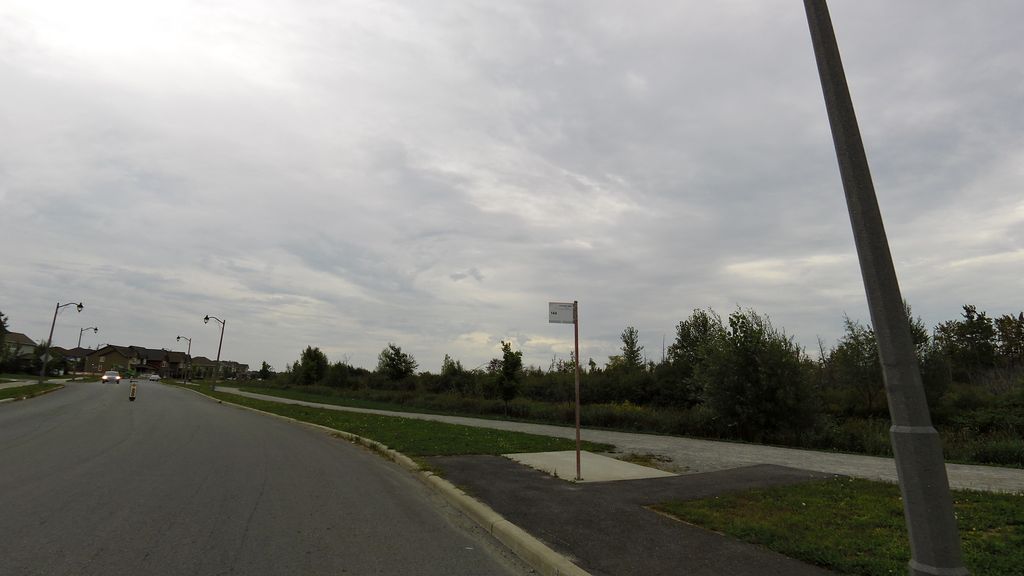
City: ottawa-gatineau